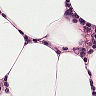
Metastatic tissue present: no